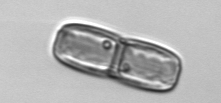
Label: Ephemera